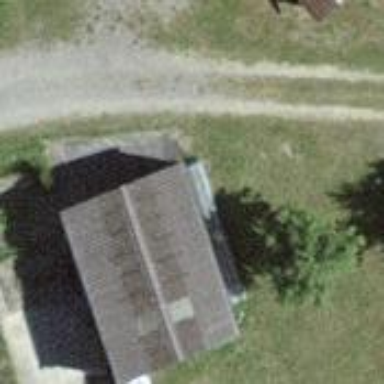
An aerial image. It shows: Garage.